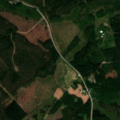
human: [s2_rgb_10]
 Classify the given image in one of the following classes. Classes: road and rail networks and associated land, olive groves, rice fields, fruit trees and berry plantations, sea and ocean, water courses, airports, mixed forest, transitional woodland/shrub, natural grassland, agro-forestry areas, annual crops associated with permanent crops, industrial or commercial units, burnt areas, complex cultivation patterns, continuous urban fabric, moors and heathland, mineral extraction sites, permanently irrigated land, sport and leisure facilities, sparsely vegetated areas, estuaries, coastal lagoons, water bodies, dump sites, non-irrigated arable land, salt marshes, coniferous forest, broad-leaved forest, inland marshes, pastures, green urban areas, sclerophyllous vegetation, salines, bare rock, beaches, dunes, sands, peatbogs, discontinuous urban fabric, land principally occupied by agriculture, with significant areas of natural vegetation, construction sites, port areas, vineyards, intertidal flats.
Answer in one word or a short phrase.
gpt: coniferous forest, mixed forest